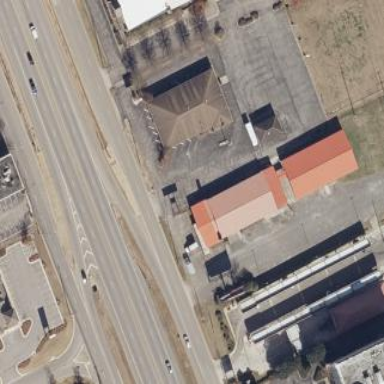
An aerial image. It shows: Commercial building.